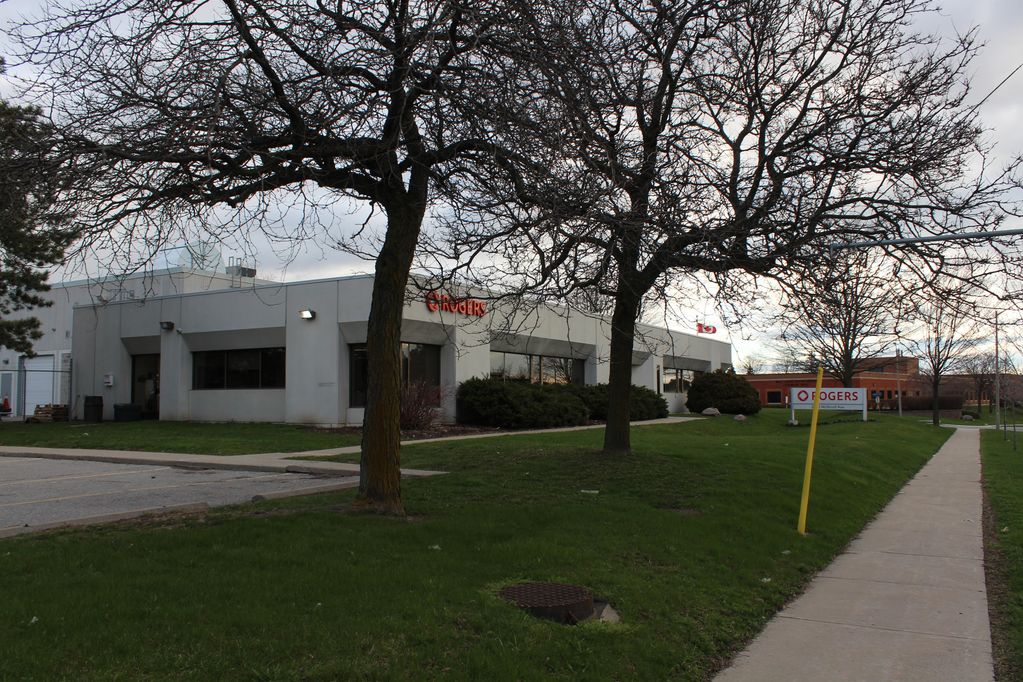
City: toronto